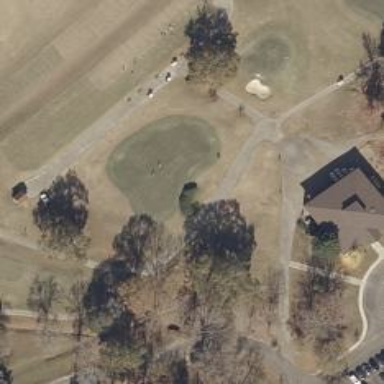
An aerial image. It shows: Pathway for golfing.